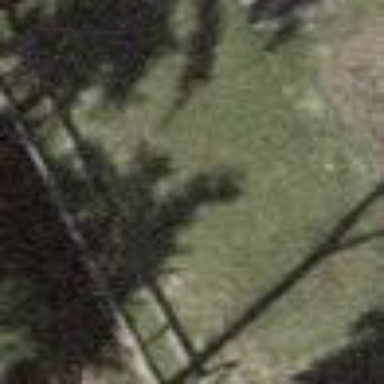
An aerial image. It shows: Golf tee on grassy land.